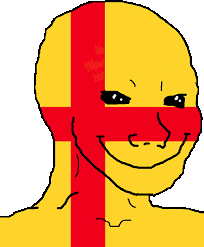
Label: 5_Oomer